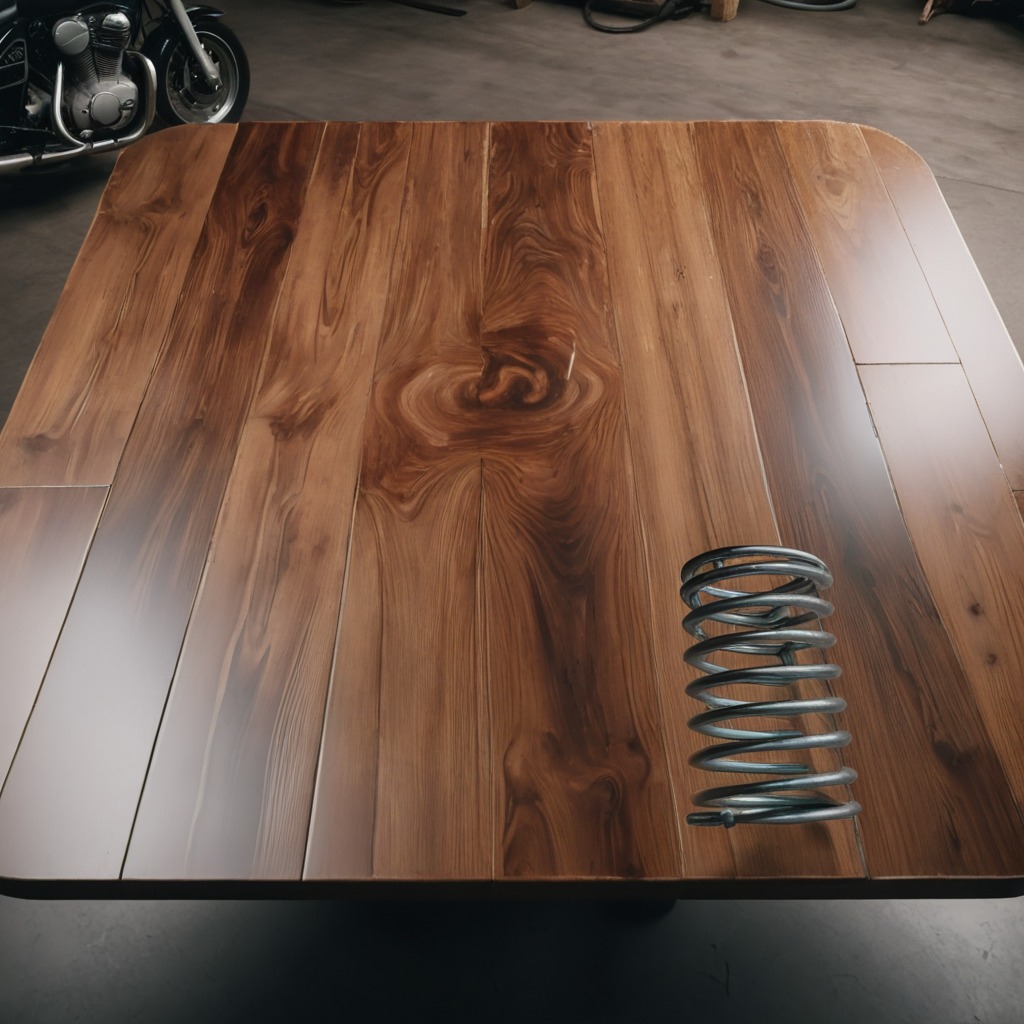
A coiled metal spring is lying on the wooden table in the vintage motorcycle garage.